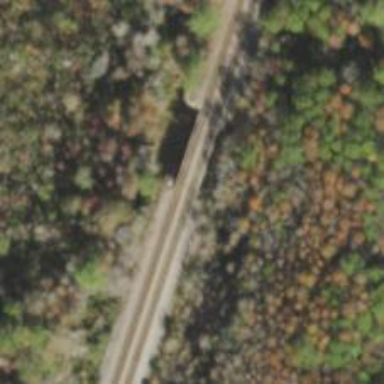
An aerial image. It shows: Railway bridge.